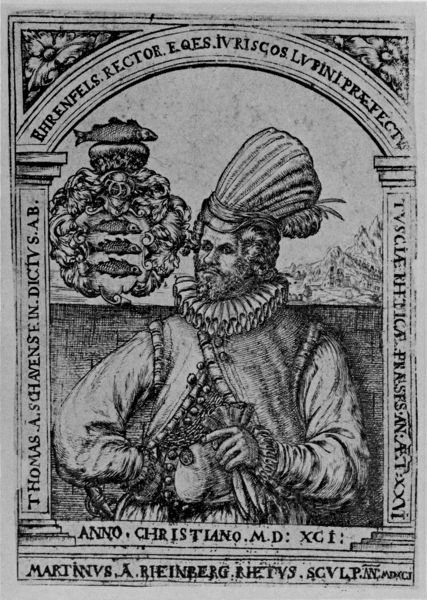
Titel: Bildnis des Thomas von Schavens (von Ehrenfels)
Künstler: Martin Martini
Institution: (Seriendruck)
Schlagwörter: feder, hand, kopf, mann, umhang, blumen, frisur, handschuh, handschuhe, hut, schmuck, schwarz, säule, säulen, weiss, zeichnung, bart, hemd, jacke, kappe, augen, gesicht, haarschmuck, kleidung, kragen, mensch, rahmen, vollbart, bildnis, halskrause, herr, hände, portrait, porträt, haare, mantel, pose, kaufmann, locken, kopfbedeckung, holzschnitt, schrift, bogen, haltung, fischer, datierung, berge, mauer, grafik, graphik, rundbogen, thomas, deutsch, knöpfe, kohle, geld, druck, schwarz weiß, stich, portait, text, herrscher, beutel, krause, halbkreis, wappen, fisch, eitel, halbprofil, briefmarke, wams, emblem, kupferstich, fische, latein, martin, kalender, christ, karotte, anno, christian, erfolg, disch, martinus, karotten, 1591, rheinberg, ehrenfels, christiano